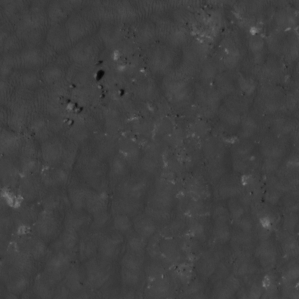
Label: non_frost